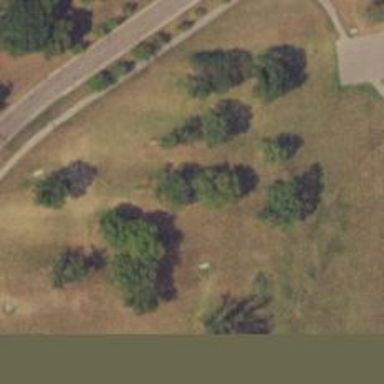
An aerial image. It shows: Disc golf basket.